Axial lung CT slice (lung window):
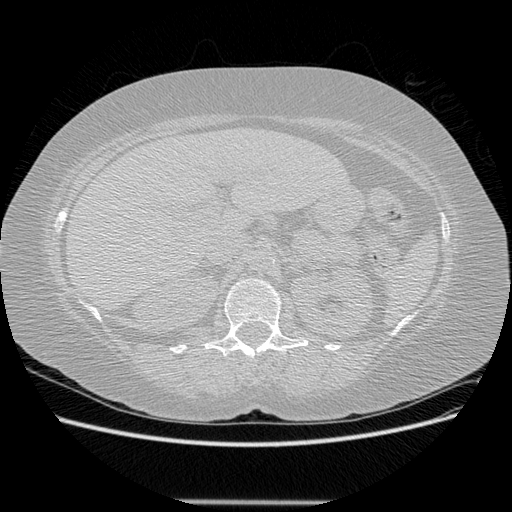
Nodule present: no